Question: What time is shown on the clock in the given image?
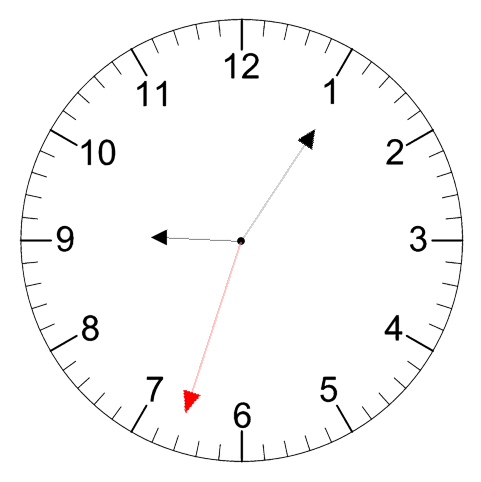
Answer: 09:05:33